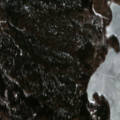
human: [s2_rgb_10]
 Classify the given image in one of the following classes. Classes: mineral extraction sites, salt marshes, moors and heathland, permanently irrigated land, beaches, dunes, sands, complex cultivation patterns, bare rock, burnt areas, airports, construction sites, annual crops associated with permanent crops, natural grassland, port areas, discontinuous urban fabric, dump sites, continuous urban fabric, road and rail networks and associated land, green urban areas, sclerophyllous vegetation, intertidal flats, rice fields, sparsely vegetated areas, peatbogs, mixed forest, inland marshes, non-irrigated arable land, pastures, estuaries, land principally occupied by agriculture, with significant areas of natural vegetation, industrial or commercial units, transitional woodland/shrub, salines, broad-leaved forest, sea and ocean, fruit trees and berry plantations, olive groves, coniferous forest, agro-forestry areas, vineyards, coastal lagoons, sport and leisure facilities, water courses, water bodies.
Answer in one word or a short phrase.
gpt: coniferous forest, mixed forest, transitional woodland/shrub, water bodies